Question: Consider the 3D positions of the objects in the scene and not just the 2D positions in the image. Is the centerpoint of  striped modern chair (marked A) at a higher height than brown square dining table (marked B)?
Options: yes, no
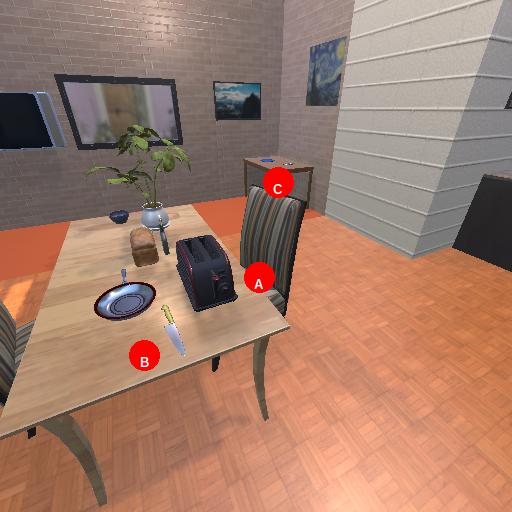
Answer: yes